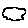
Label: cloud